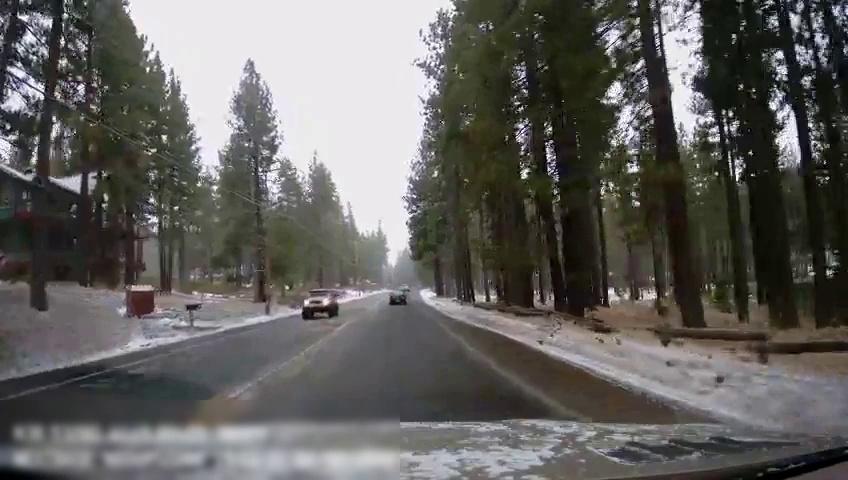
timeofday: Day
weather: Snowy
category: Drivable Space
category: Vehicles | SUV
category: Vehicles | SUV
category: Lanes | Current Lane
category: Lanes | Current Lane
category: Lanes | Alternate Lane